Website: lowes
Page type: delivery-shipping
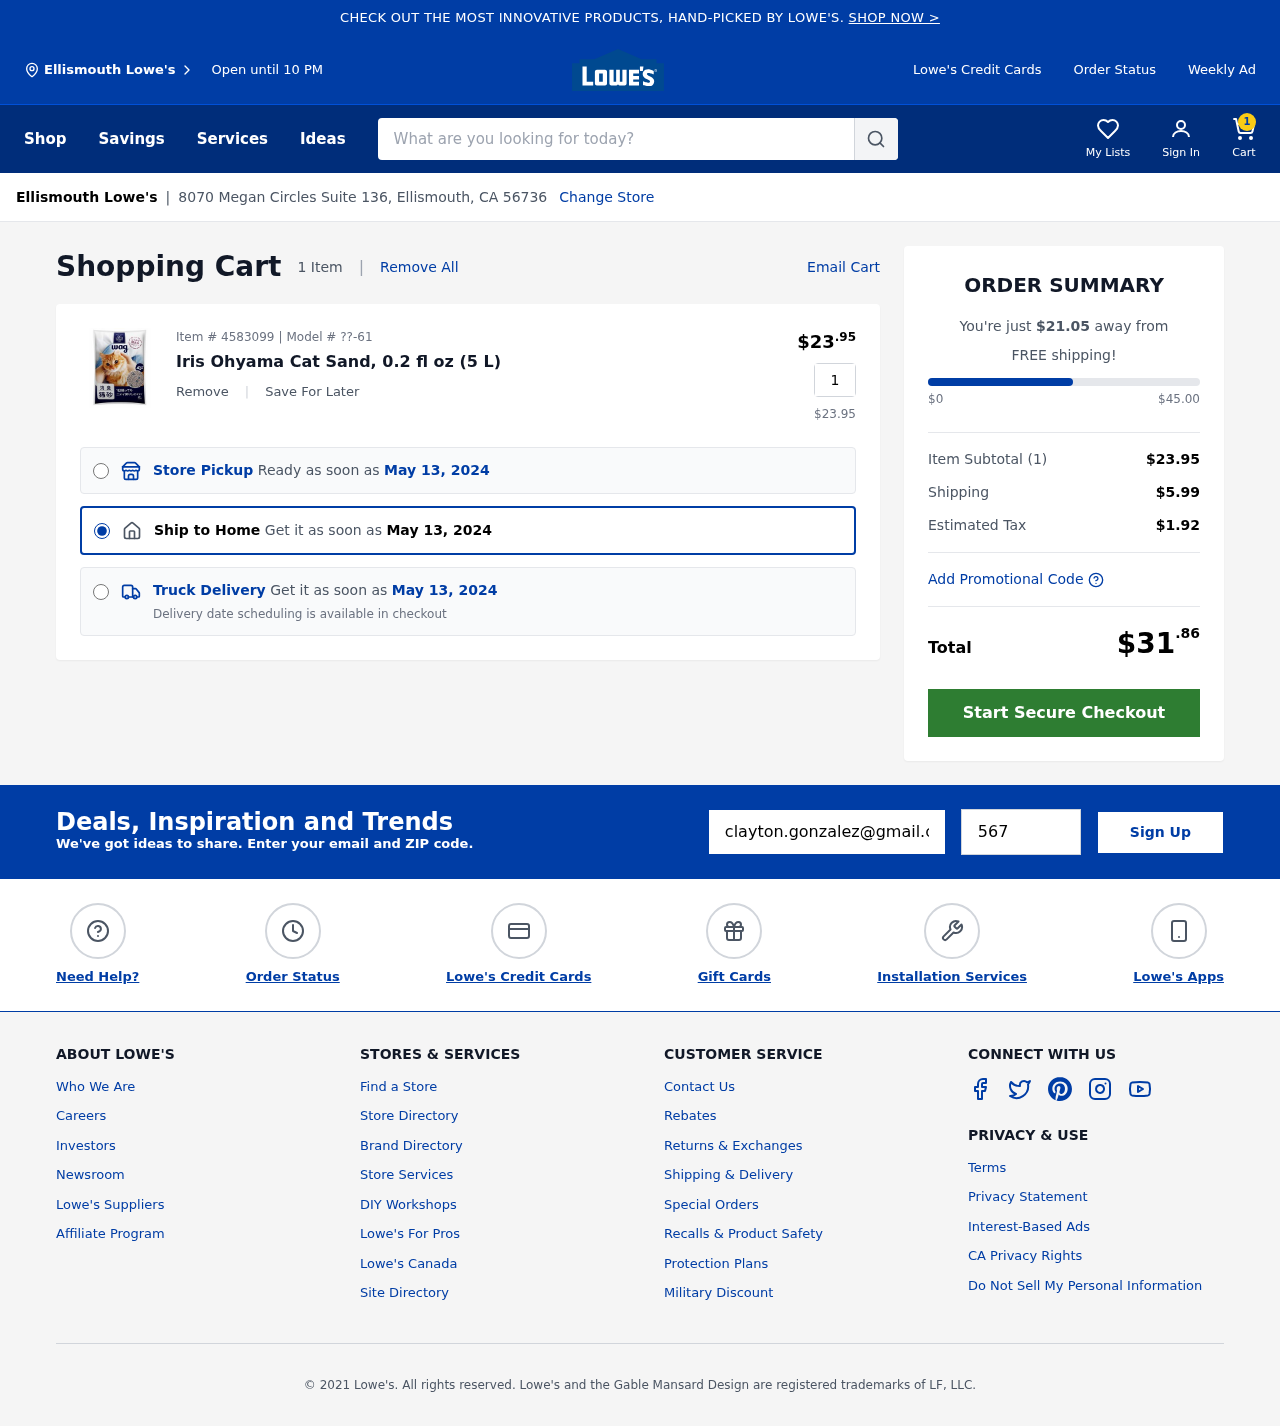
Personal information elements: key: PII_CITY
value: Ellismouth
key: PII_EMAIL
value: clayton.gonzalez@gmail.com
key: PII_POSTCODE
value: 56736
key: PII_STREET
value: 8070 Megan Circles Suite 136
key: PII_CITY2
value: Ellismouth
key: PII_CITY_STATE_ZIP
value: Ellismouth, CA 56736
Product elements: key: PRODUCT1_NAME
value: Iris Ohyama Cat Sand, 0.2 fl oz (5 L)
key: PRODUCT1_PRICE
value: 23.95
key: PRODUCT1_QUANTITY
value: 1
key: PRODUCT1_MODEL
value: ??-61
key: PRODUCT1_PRICE2
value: $23.95
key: PRODUCT1_ITEM_NUMBER
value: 4583099
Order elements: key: ORDER_NUM_ITEMS
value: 1
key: ORDER_DELIVERY_DATE
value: May 13, 2024
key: ORDER_DELIVERY_DATE2
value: May 13, 2024
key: ORDER_DELIVERY_DATE3
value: May 13, 2024
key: AMOUNT_TO_FREE_SHIPPING
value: $21.05
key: ORDER_SUBTOTAL
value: $23.95
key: ORDER_SHIPPING_COST
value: $5.99
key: ORDER_TAX
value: $1.92
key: ORDER_TOTAL
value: $31.86
Search elements: key: HEADER_SEARCH
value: What are you looking for today?